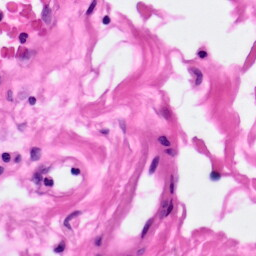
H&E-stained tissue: Pancreatic